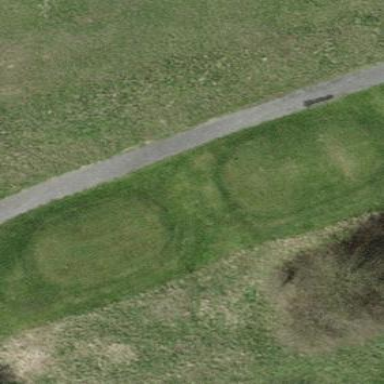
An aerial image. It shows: Grassy area designated as golf tee.